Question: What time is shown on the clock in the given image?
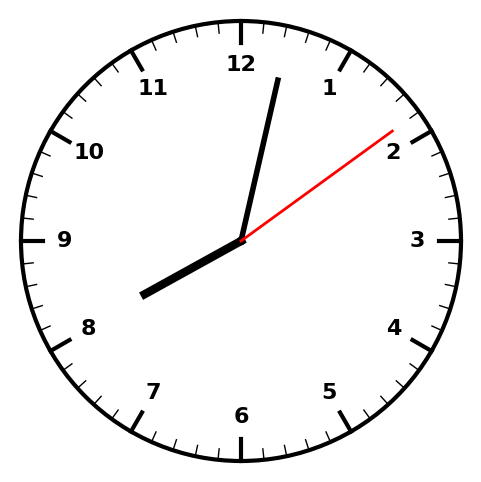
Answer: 08:02:09